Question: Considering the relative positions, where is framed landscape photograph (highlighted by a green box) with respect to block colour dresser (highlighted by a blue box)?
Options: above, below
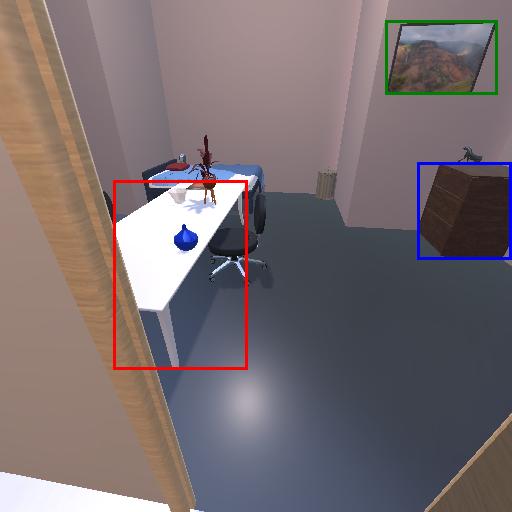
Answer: above